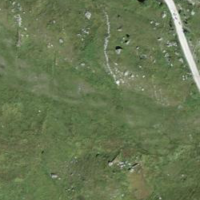
EUNIS habitat code: 26
Species observed at this site:
Primula veris
Omocestus viridulus
Marmota marmota